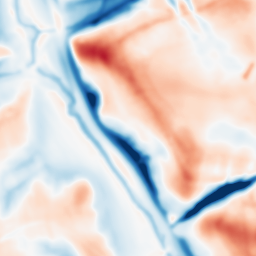
Category: multiscale
Decomposition family: dog_multiscale
Decomposition parameters: sigma_ratio: 1.4
n_scales: 6
base_sigma: 2
Upsampling method: cubic_mitchell
Upsampling parameters: scale: 8
Upsampling scale: 8